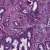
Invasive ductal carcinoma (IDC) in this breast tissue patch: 1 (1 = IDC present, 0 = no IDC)